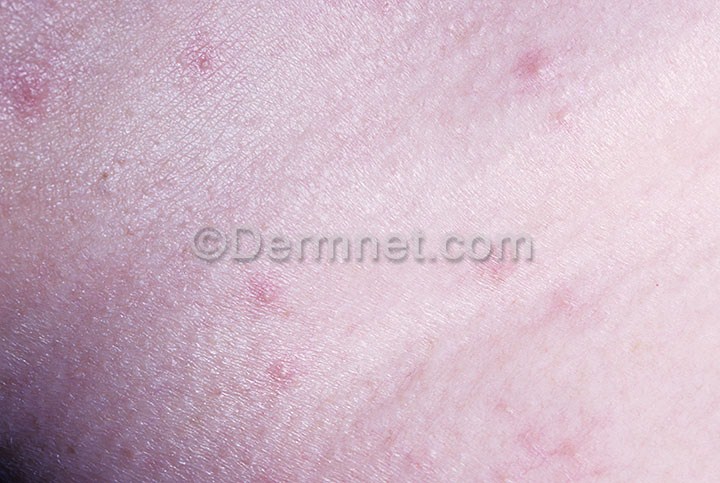
Disease: Cellulitis Impetigo and other Bacterial Infections